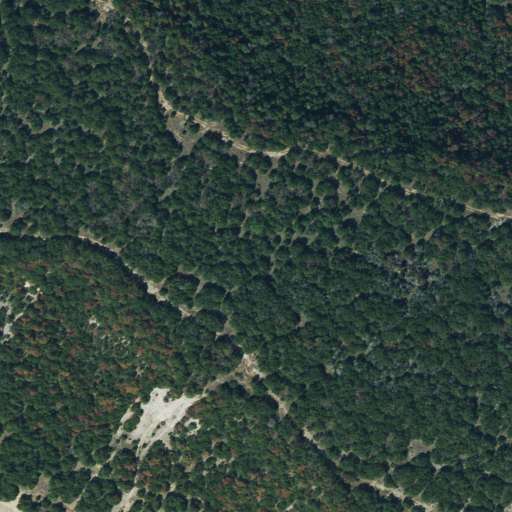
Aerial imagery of cape in Texas named Clabber Point containing evergreen forest, grassland, deciduous forest, shrub, and barren land